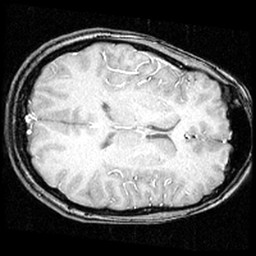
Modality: inplaneT1
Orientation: axial
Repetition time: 0.2 s
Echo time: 0.0036 s